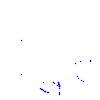
Particle: proton